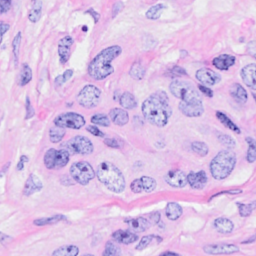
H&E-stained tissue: Breast